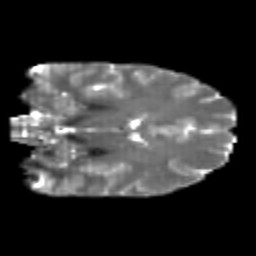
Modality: T2w
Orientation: coronal
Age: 21
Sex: male
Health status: healthy
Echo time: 0.074 s